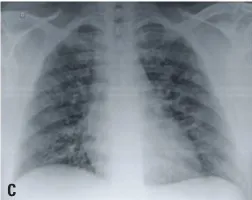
Day 10. Of hospitalization showed diffuse opacities in both lungs.
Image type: radiology (x_ray)